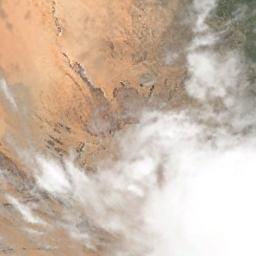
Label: cloud